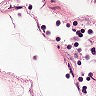
Metastatic tissue present: no